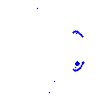
Particle: electron